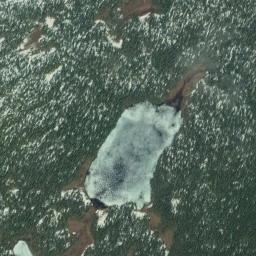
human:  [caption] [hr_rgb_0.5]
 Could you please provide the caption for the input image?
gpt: The lake lies in a mountainous area covered with vegetation .

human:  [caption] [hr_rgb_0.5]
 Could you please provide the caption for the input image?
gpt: The lake in the picture has a strange shape .

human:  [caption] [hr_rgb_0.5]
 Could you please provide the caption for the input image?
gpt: The almost rectangular blue lake is surrounded by green forests, And they are covered with ice and snow .

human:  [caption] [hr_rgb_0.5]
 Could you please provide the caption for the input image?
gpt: There are many trees around the lake .

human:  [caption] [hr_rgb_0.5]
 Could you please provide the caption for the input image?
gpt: The lake is frozen to white ice with many white spots around .